Question: Look the following image. In it, I've got several tables, in each table has a checkBox which works as SelectAll (it's not implemented yet and must select the rest of the checkboxes.

This is the code which contains my razor view.
'''
for (int i = 0; i < Model.Classes.Count; i++) {
<span>@Model.Classes[i].Name</span>
<table class="monitor-class-table">
<tr>
<th>
@Html.CheckBox("selectAll-" + Model.Classes[0].ClassId)
</th>
<th>
Online
</th>
</tr>
@for (int j = 0; j < Model.Classes[i].Students.Count; j++) {
<tr>
@Html.HiddenFor(model => ...)
<td>
@Html.CheckBoxFor(model => model.Classes[i].Students[j].Share)
</td>
<td>
@Html.LabelFor(model => ...)
</td>
</tr>
}
</table>
'''
I don't know very well how to start using JQUERY (I guess is the best option). Select and unselect the checkboxes.
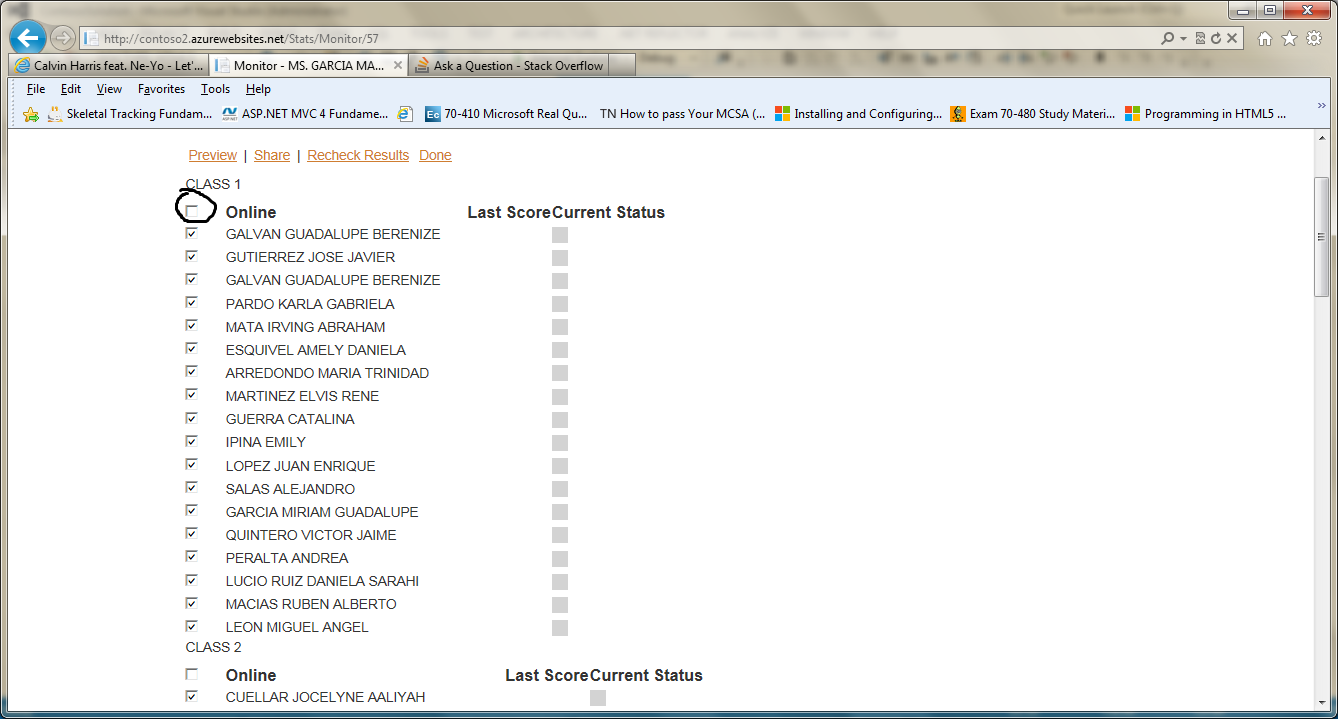
Answer: For example you can do it like this:
'''
$('.select-all').change(function() {
$('.check').prop('checked', this.checked);
});
'''
Here is basic demo implementation <URL>
You can also make that '.select-all' checkbox automatically gets checked if you manually check all the rows (or gets unchecked if at least one row is not selected): <URL>